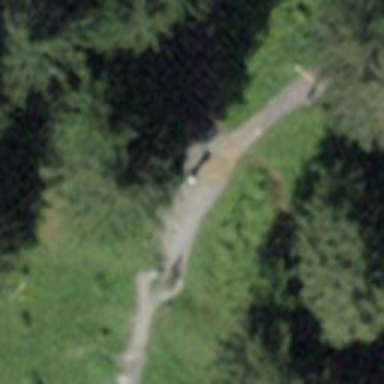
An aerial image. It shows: Unpaved path with excellent trail visibility.